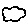
Label: cloud